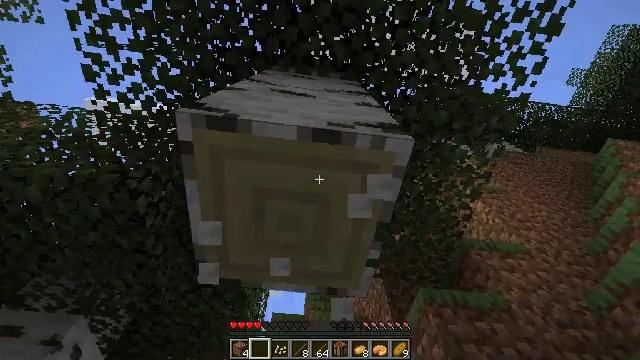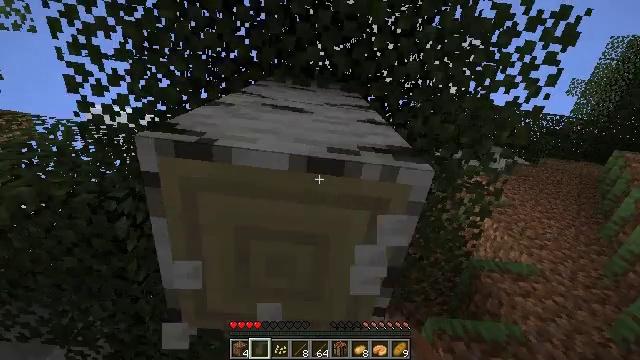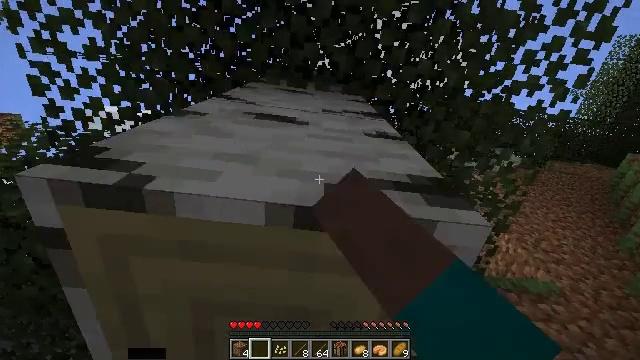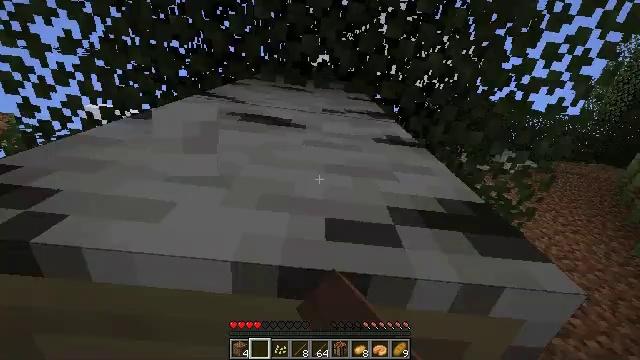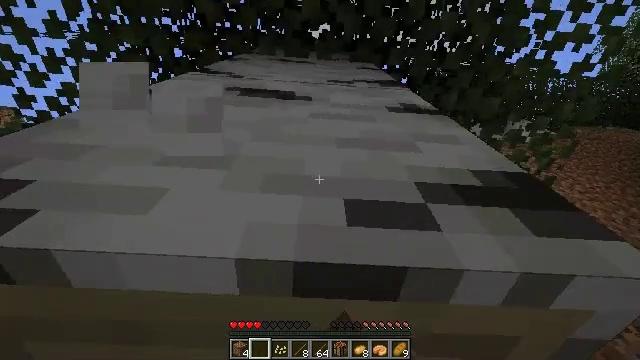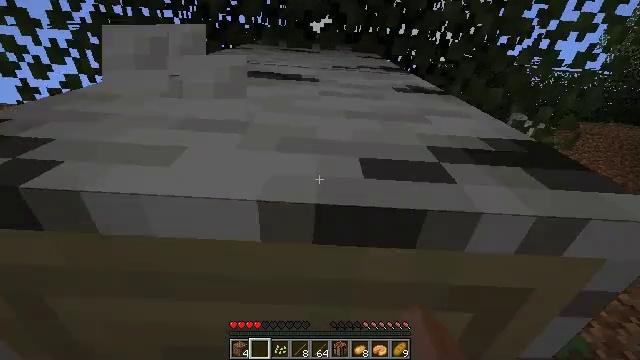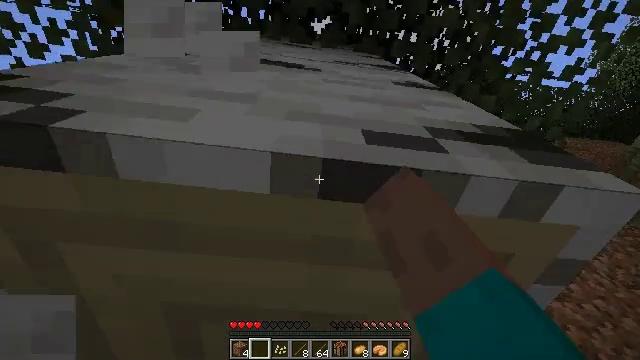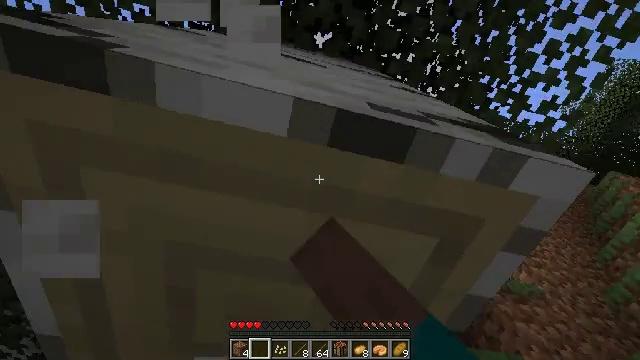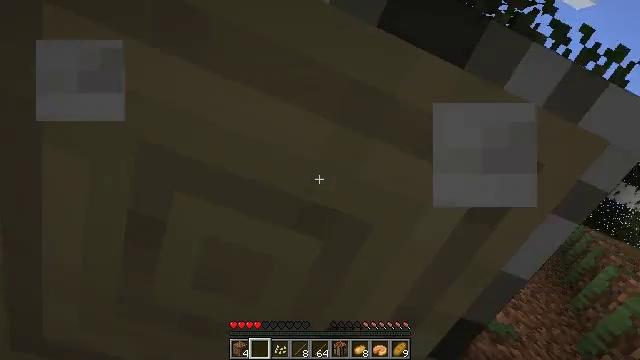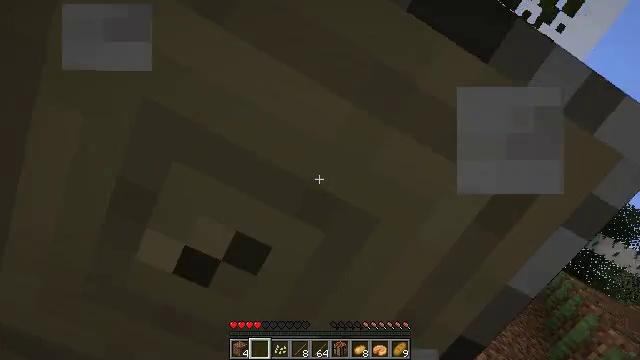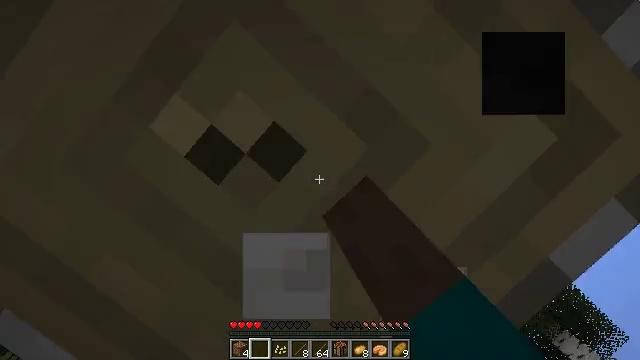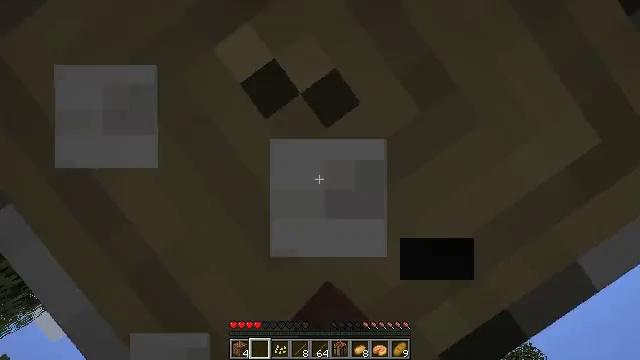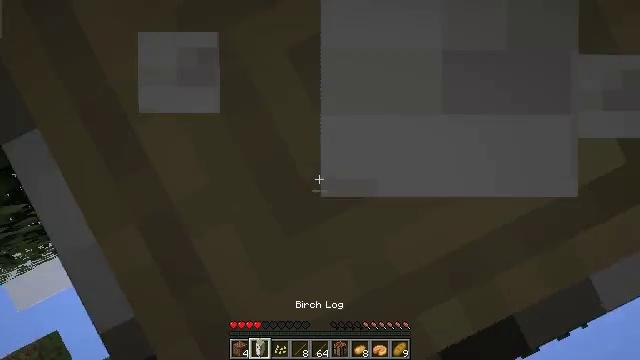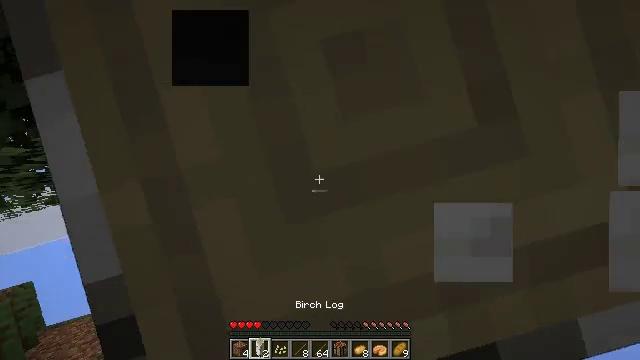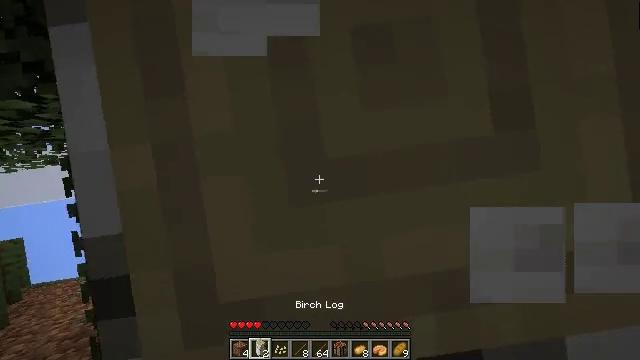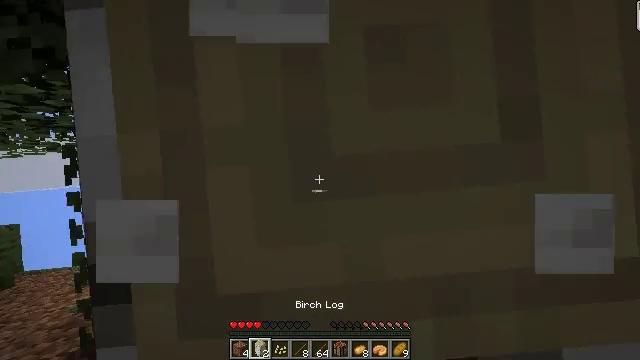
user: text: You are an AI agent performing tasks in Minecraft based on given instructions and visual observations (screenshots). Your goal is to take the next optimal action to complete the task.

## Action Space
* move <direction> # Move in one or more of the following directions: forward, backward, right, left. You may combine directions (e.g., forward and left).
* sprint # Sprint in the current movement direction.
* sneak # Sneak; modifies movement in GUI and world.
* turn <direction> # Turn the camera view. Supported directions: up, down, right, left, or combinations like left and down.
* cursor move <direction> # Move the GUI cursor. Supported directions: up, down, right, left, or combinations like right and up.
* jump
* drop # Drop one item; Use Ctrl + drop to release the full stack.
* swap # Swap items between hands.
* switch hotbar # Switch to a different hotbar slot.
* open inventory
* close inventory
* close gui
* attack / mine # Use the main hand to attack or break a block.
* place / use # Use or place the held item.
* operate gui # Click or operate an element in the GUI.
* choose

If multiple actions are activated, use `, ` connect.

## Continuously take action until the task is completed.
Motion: motion action
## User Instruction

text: Mine the birch log from the tree.
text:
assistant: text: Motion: move forward, turn up, attack / mine, jump
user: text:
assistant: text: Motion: move forward, attack / mine, jump
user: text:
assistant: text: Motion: move forward and move left, attack / mine, jump
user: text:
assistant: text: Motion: move forward and move left, turn left and down, attack / mine, jump
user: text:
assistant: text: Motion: move forward and move left, attack / mine
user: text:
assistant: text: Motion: move forward and move left, turn right, attack / mine
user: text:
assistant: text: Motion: move forward, turn right and up, attack / mine
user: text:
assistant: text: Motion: move forward, turn right and up, attack / mine
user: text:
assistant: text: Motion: move forward, turn right and up, attack / mine
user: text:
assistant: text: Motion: turn right and up, attack / mine
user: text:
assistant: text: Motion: turn right and up, attack / mine
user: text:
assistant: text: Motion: turn right and up, attack / mine
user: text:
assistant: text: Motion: turn right, attack / mine
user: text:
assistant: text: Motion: turn right, attack / mine
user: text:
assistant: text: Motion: turn right and up, attack / mine
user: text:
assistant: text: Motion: turn right and up, attack / mine
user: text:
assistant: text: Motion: turn right and up, attack / mine
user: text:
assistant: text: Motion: turn right and up, attack / mine
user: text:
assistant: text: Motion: turn right and up, attack / mine
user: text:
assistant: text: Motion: turn right and up, attack / mine
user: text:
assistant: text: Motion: turn right, attack / mine
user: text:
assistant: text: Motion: attack / mine
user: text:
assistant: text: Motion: turn right, attack / mine
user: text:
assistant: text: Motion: turn right, attack / mine
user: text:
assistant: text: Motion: turn right, attack / mine
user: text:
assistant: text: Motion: turn right, attack / mine
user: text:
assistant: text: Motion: turn right and up, attack / mine
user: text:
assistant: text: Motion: turn right and up, attack / mine
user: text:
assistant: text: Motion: turn right and up, attack / mine
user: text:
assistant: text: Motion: turn right and up, attack / mine